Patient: sex M, age 53
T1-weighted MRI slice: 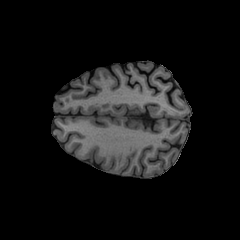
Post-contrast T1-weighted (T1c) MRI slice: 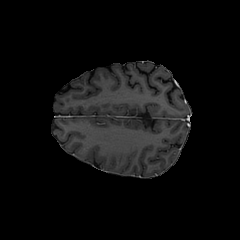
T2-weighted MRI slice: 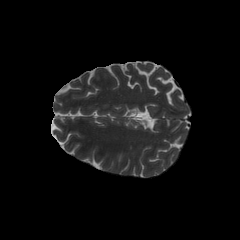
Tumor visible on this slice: yes
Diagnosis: Astrocytoma, IDH-mutant
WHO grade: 4